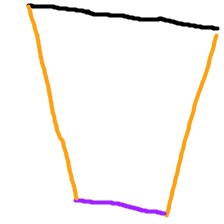
Shape: trapezoid